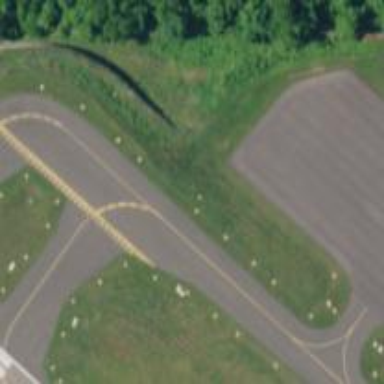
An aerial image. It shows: View of taxiway at the airport.